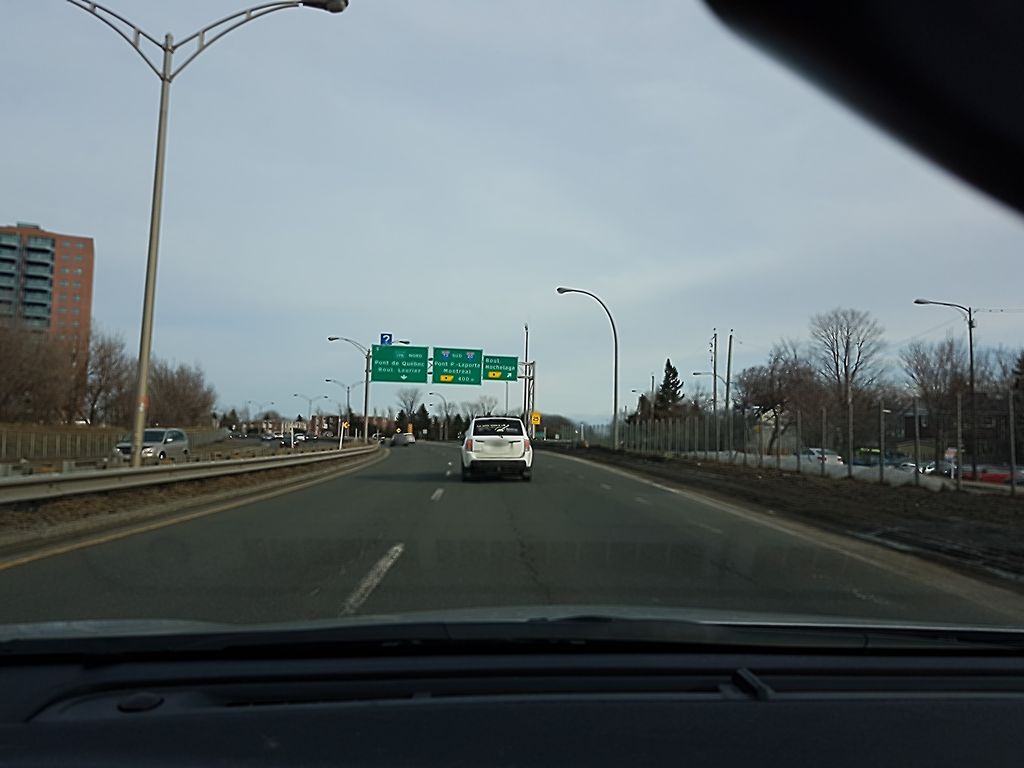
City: quebec_city